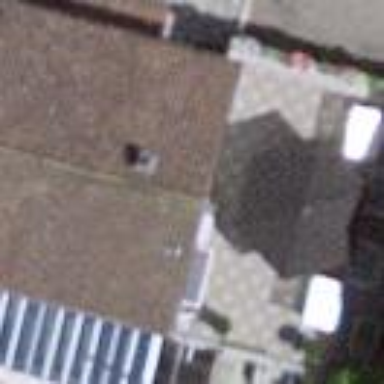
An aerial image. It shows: Terrace building.